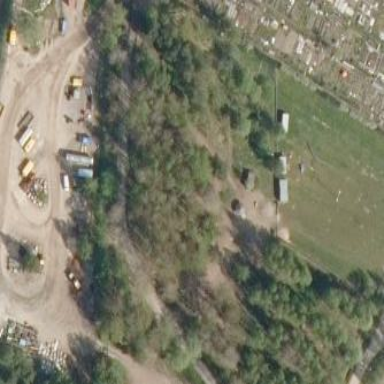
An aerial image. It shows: Dog park enclosed by fence.